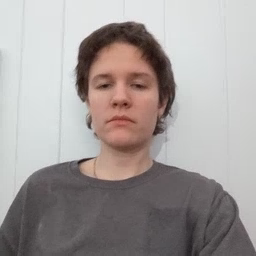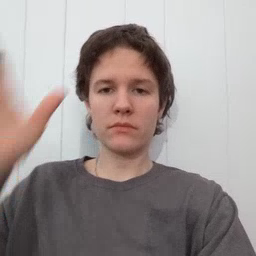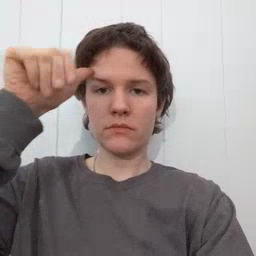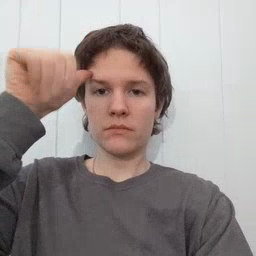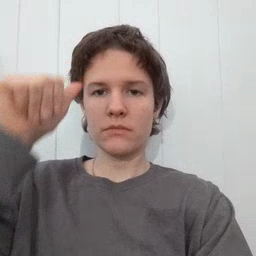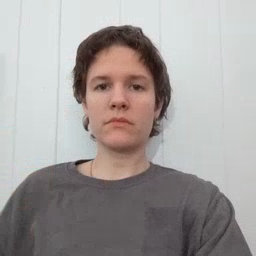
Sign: donkey